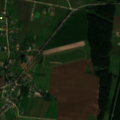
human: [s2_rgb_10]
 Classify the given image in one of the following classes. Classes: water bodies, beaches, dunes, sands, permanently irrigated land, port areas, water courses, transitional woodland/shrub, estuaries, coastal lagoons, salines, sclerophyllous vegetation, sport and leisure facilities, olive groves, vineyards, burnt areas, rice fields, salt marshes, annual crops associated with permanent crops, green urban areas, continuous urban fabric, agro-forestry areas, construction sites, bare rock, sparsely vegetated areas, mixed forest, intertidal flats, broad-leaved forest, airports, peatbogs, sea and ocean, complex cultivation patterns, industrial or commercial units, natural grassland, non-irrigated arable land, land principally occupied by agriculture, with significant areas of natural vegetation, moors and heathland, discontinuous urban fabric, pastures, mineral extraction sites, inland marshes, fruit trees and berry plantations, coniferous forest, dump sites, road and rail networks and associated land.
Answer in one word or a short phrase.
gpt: discontinuous urban fabric, non-irrigated arable land, pastures, complex cultivation patterns, coniferous forest, mixed forest